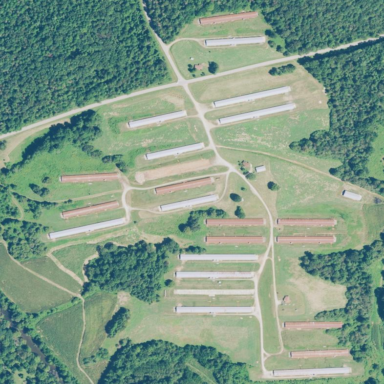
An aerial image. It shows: Poultry farmyard.